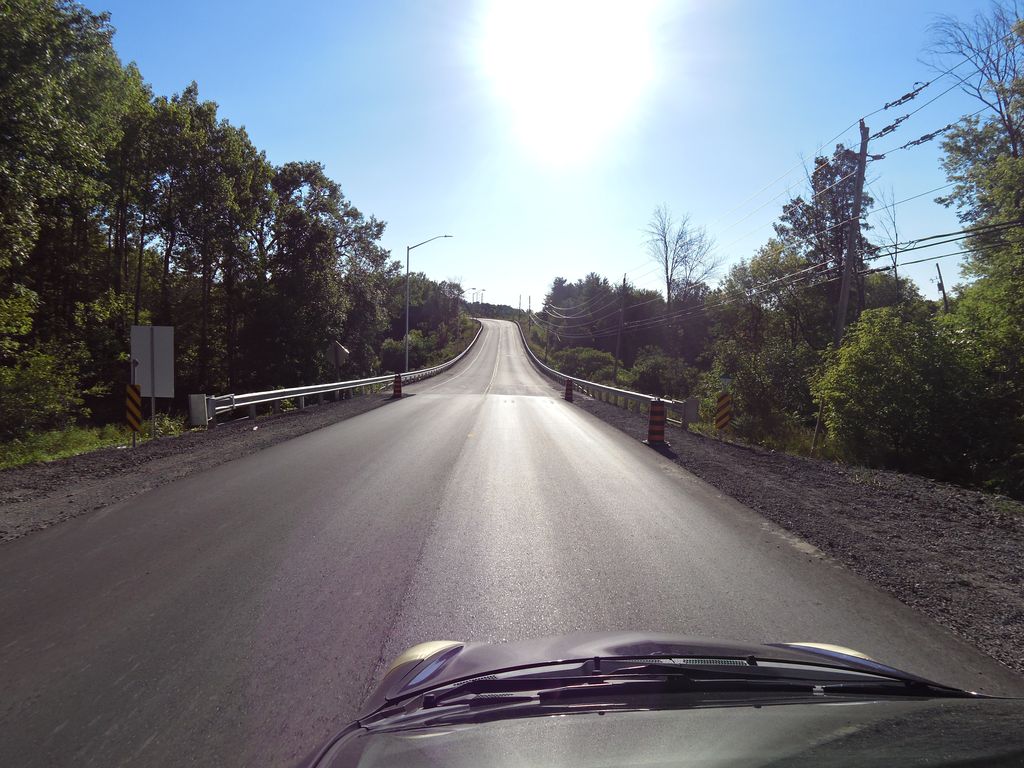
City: ottawa-gatineau